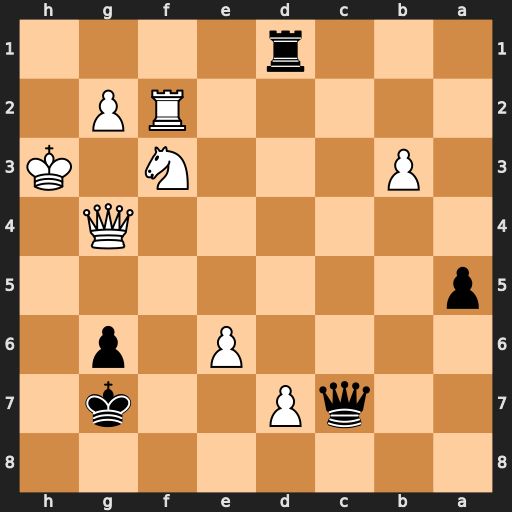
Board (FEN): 8/2qP2k1/4P1p1/p7/6Q1/1P3N1K/5RP1/3r4
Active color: b
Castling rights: -
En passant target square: -
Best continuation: Rh1+ Nh2 Qxh2#